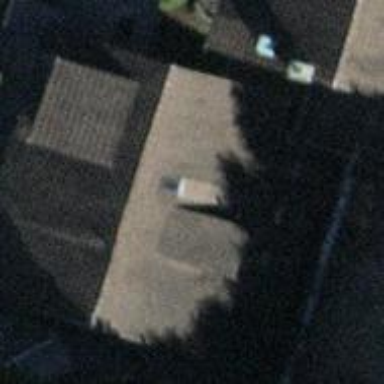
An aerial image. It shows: Part of building.